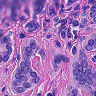
Metastatic tissue present: yes